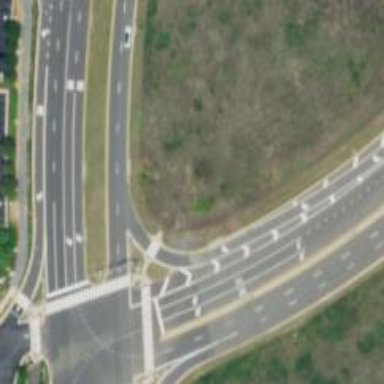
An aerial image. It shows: Uncontrolled zebra crossing on the road.